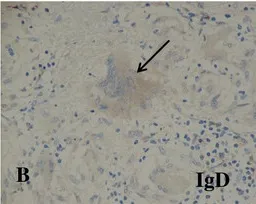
Immunohistochemical staining of the lymph node for immunoglobulin G, immunoglobulin D and immunoglobulin G4. (B) The giant cell (arrow) is faintly positive for immunoglobulin D (underx20 magnification objective).
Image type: pathology (immunostaining)